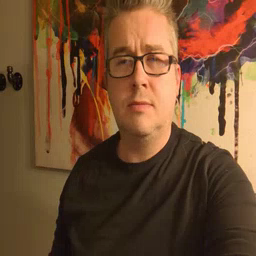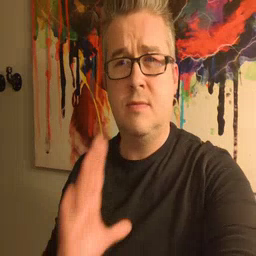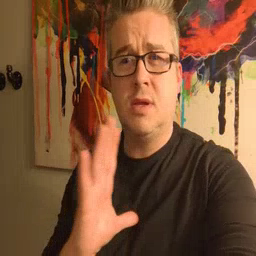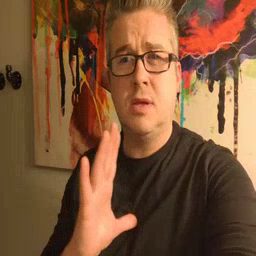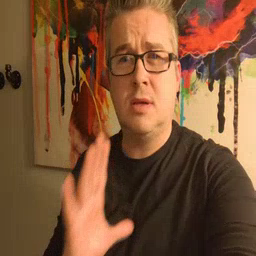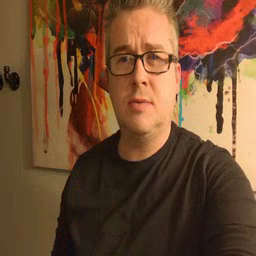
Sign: fine